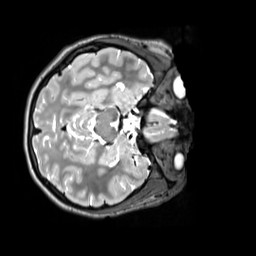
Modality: T2w
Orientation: axial
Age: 12
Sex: female
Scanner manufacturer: siemens
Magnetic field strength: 3 T
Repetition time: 3.2 s
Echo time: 0.408 s